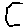
Label: hexagon